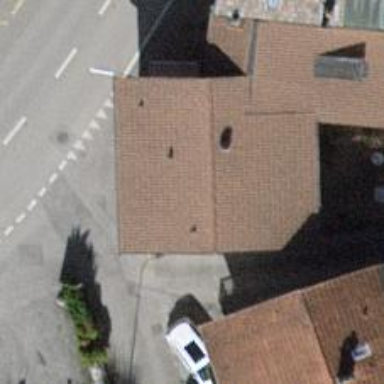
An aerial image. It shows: Cafe.